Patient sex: M
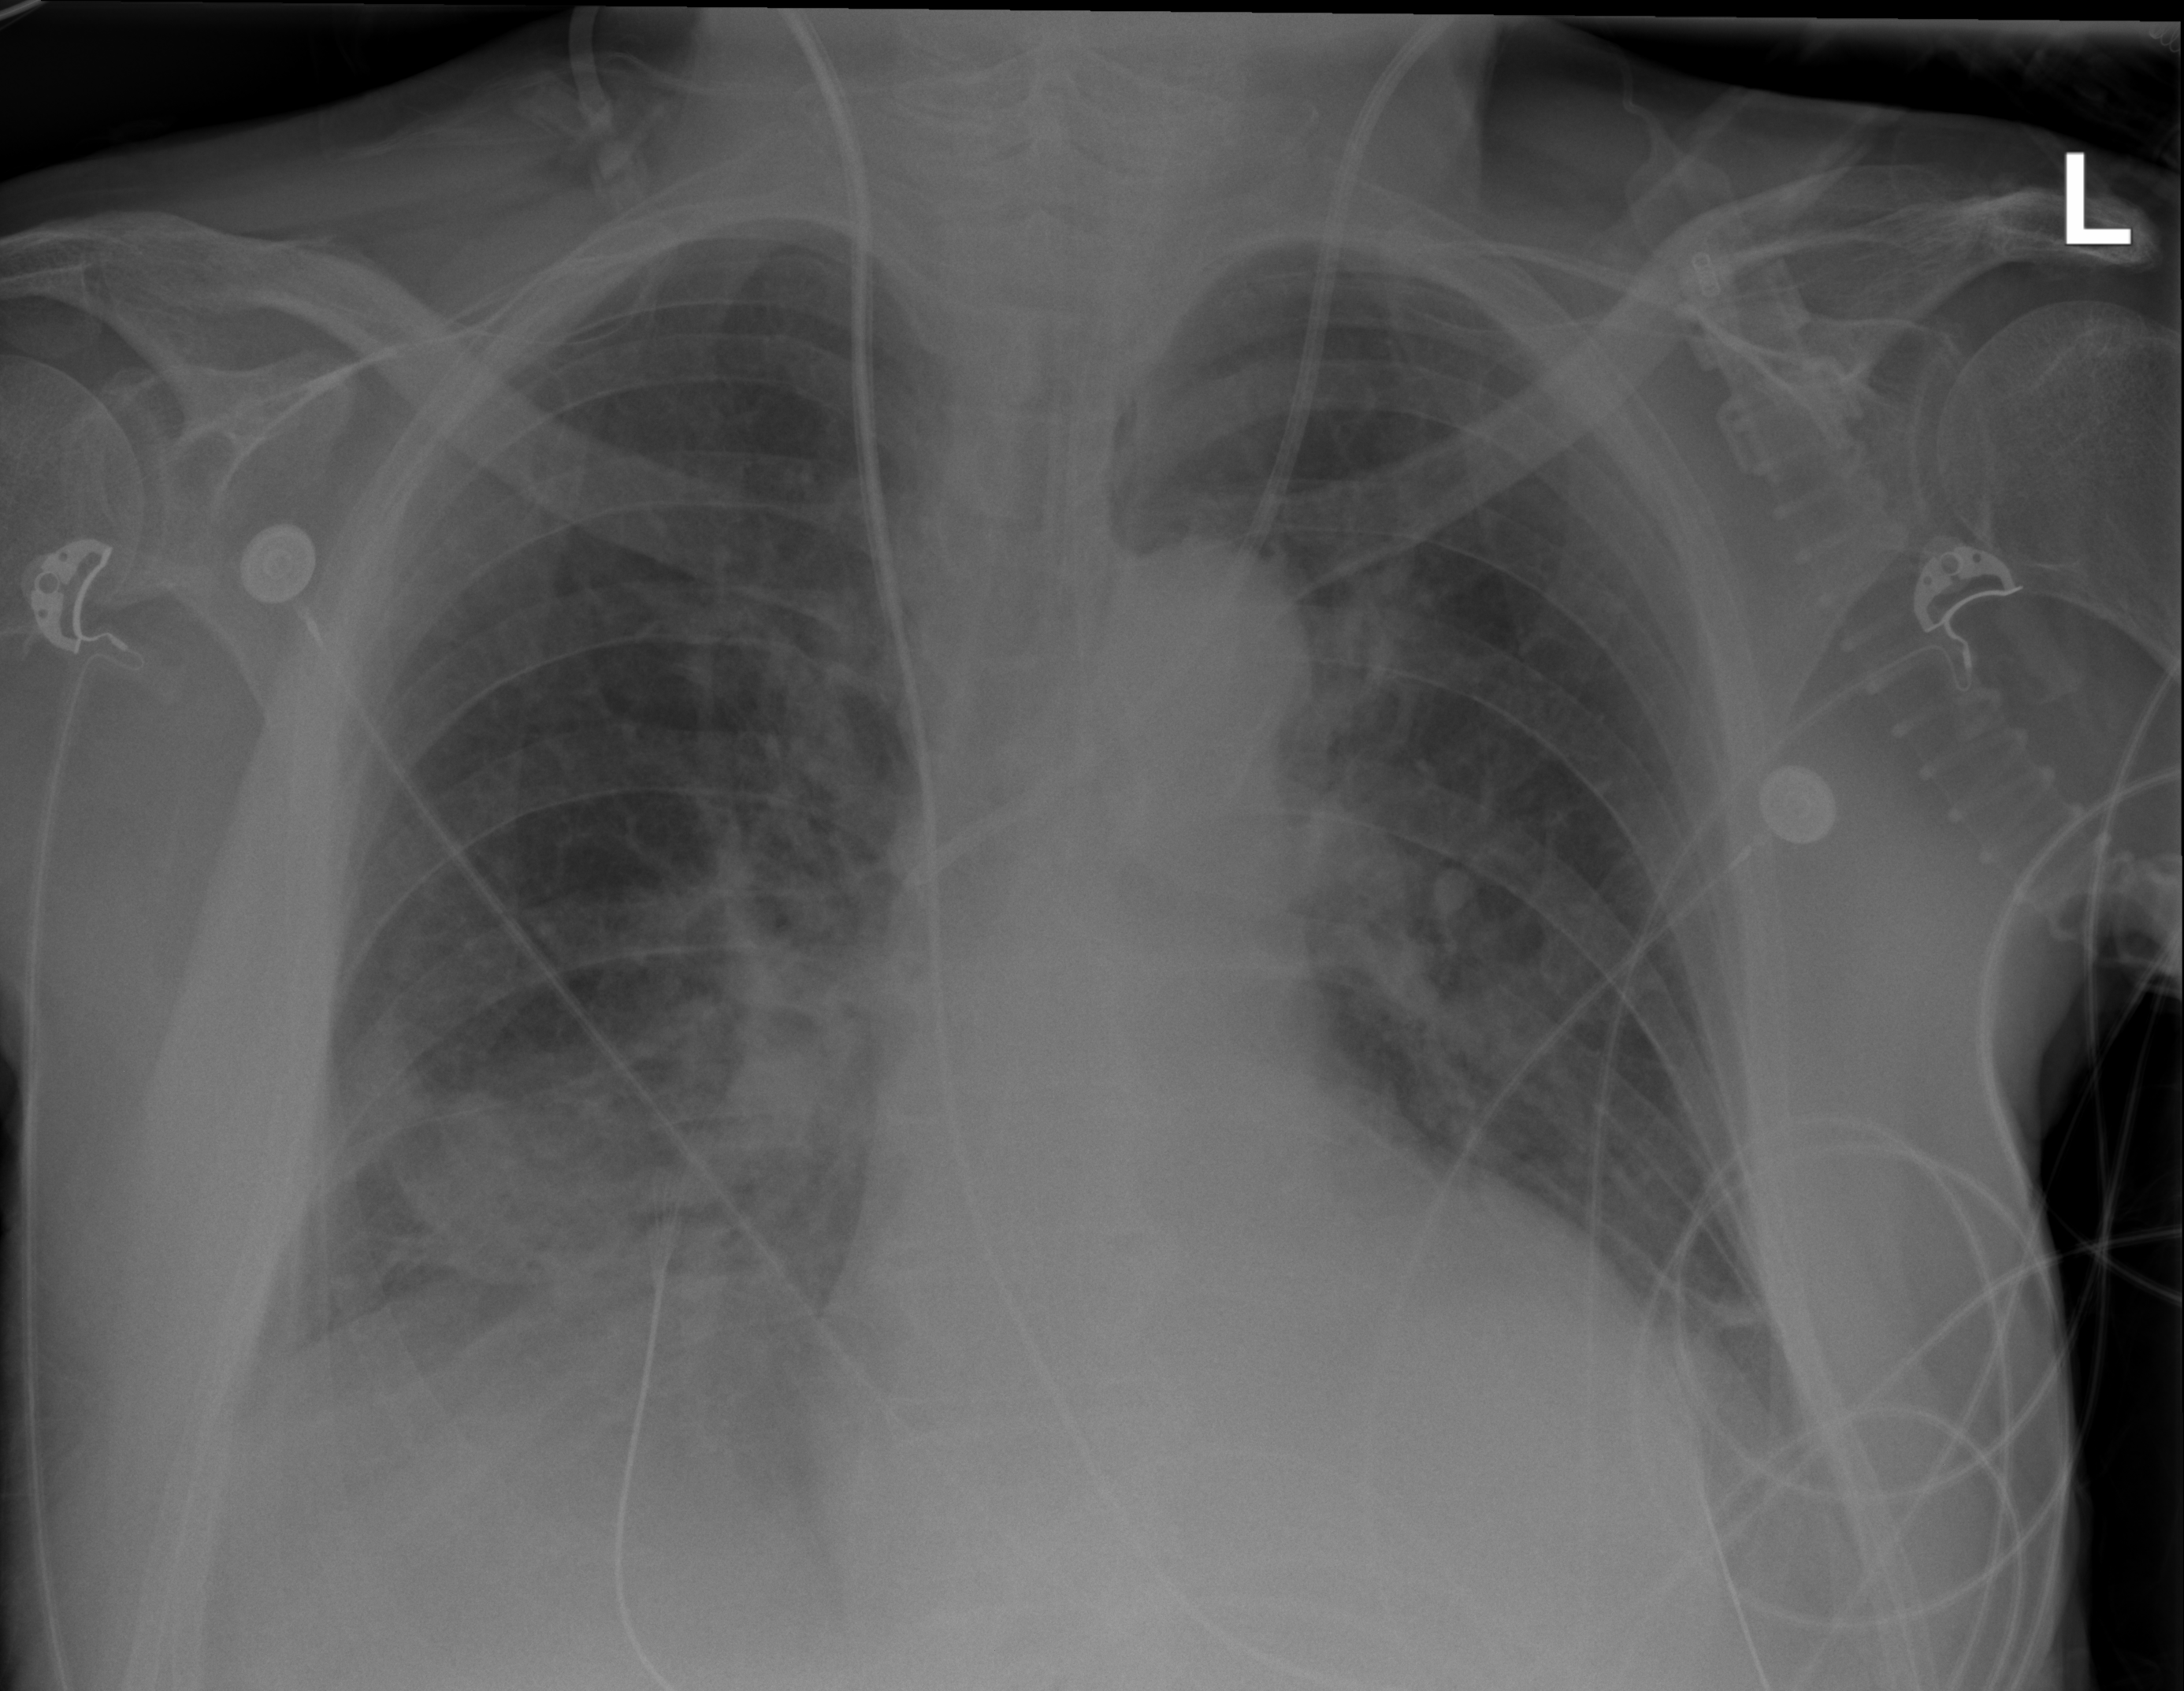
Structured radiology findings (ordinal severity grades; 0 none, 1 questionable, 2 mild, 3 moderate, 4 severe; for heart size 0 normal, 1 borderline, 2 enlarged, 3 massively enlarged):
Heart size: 0
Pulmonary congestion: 1
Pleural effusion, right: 1
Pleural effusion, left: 1
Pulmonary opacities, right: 3
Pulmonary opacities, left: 0
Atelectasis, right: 2
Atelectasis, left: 2